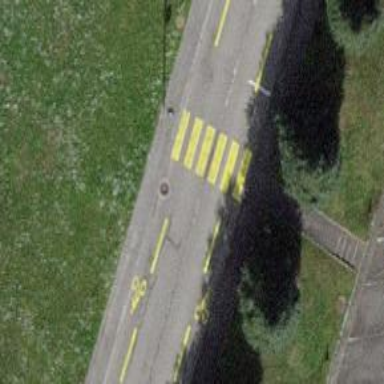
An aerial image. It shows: Unclassified road with asphalt surface. There is cycle lane on both sides of the road.